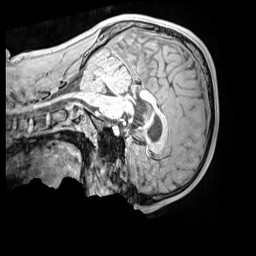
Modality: MP2RAGE
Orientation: sagittal
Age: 12
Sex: male
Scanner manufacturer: siemens
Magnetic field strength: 3 T
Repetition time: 4 s
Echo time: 0.00303 s